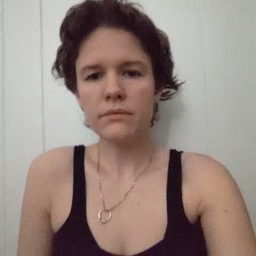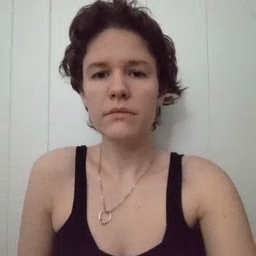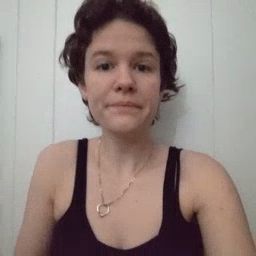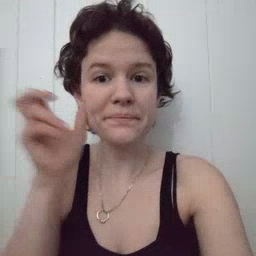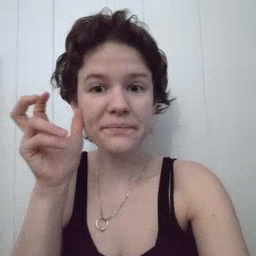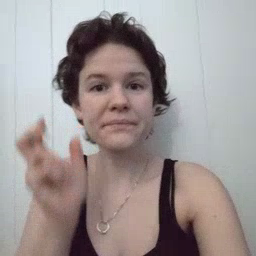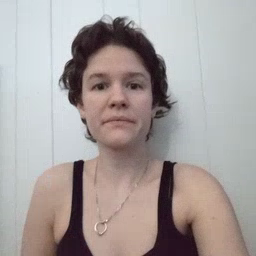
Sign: listen